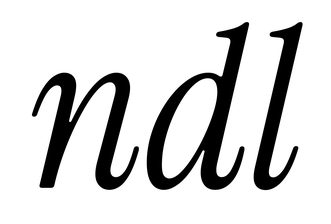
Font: InstrumentSerif-Italic